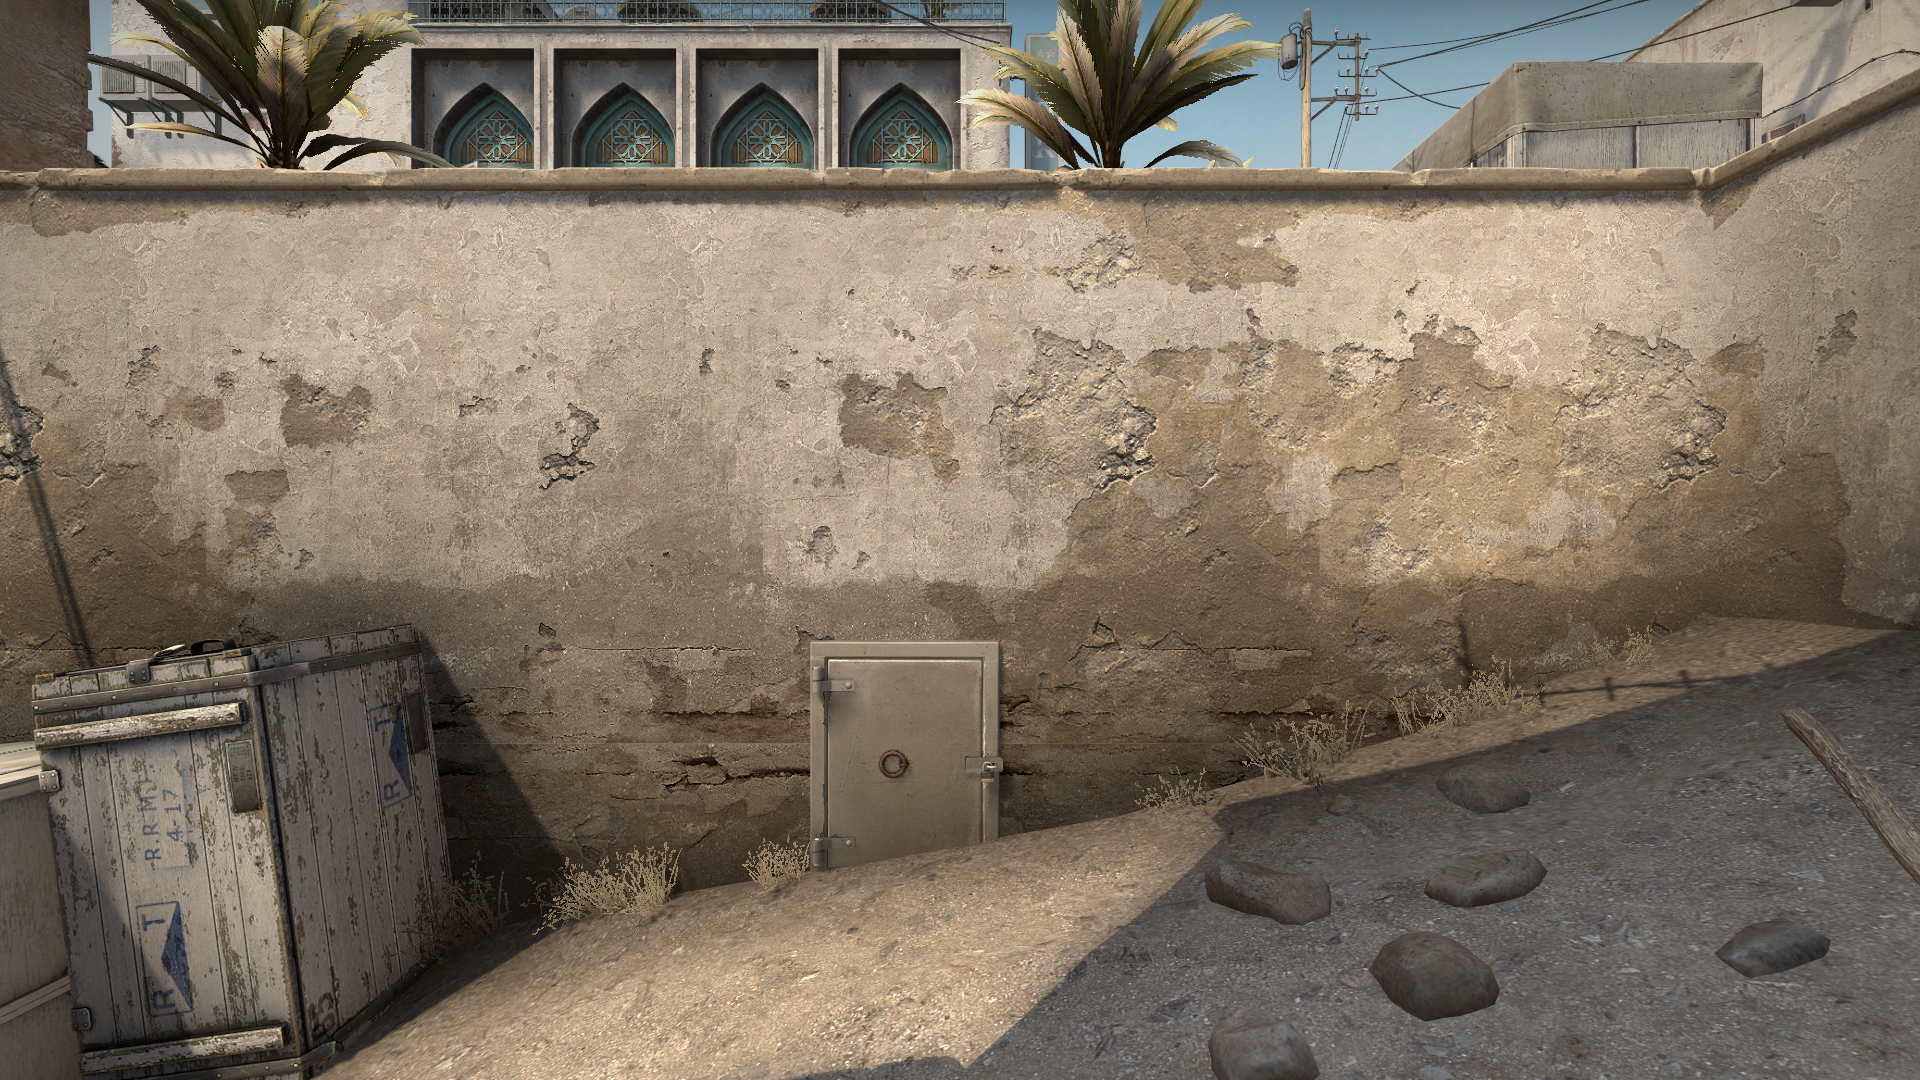
Map: de_dust2